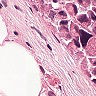
Metastatic tissue present: yes